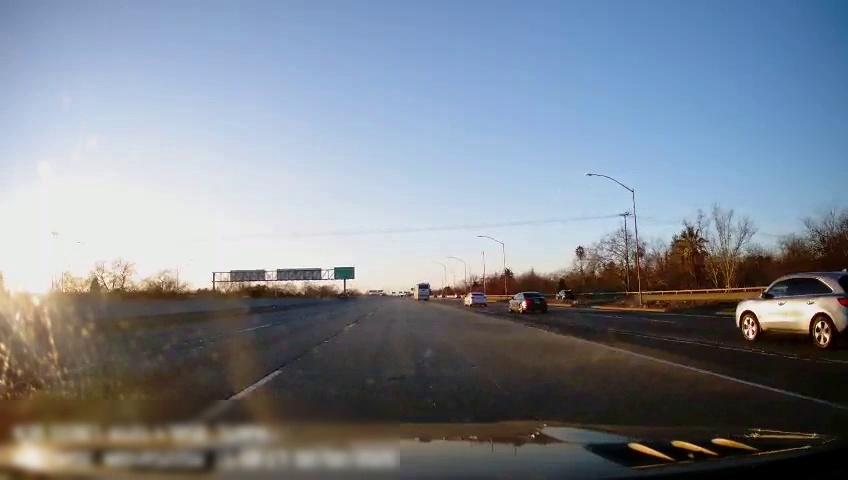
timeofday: Day
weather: Sunny
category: Drivable Space
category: Vehicles | SUV
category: Vehicles | Car
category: Vehicles | Car
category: Vehicles | Car
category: Vehicles | Bus
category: Lanes | Current Lane
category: Lanes | Current Lane
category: Lanes | Alternate Lane
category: Lanes | Alternate Lane
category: Lanes | Alternate Lane
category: Traffic | Signs